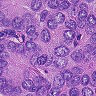
Metastatic tissue present: yes